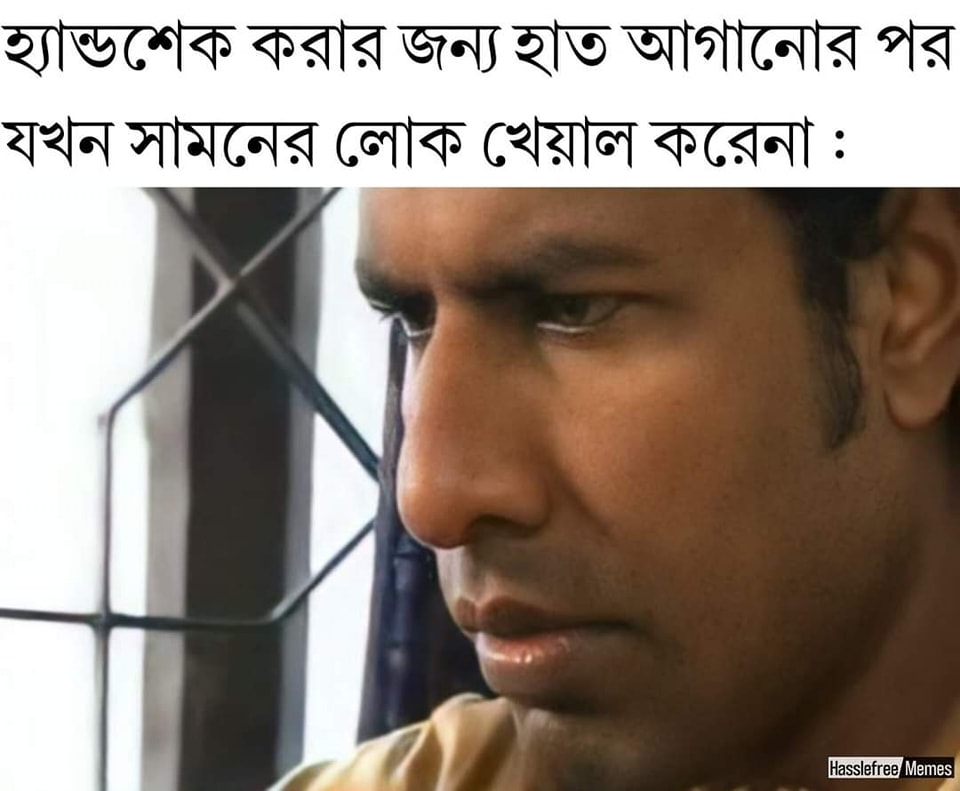
Text: হ্যান্ডশেক করার জন্য হাত আগানোর পর যখন সামনের লোক খেয়াল করেনা
Label: Non Hate